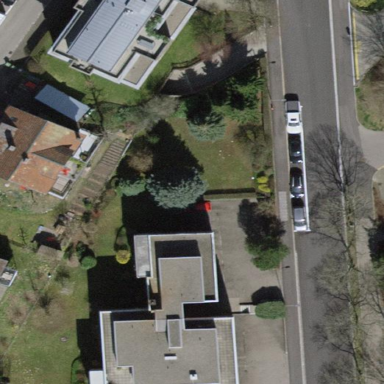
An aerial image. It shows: Flat-roofed apartment building.